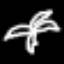
Label: palm tree